Here is the continuous-wavelet rendering of a rotor kit's vibration signal. Based on the visible evidence, which rotor condition applies: normal, misalignment, unbalance, looseness?
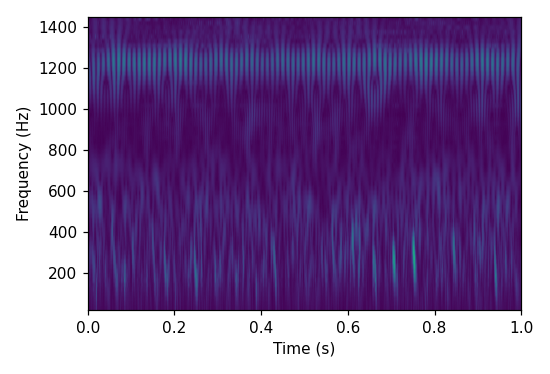
Answer: misalignment